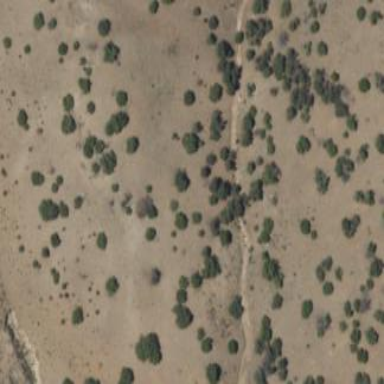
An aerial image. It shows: Patch of scrub vegetation.